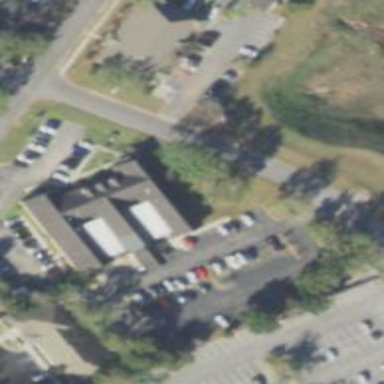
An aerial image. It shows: Parking space is available.